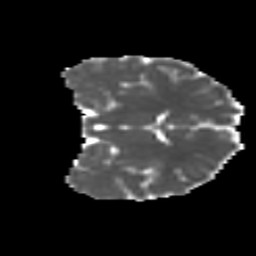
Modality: MD
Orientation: coronal
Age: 17
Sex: female
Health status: ill
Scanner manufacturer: ge
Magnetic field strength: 3 T
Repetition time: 6.752 s
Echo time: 0.079 s